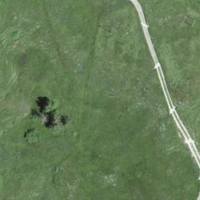
EUNIS habitat code: 25
Species observed at this site:
Plantago media